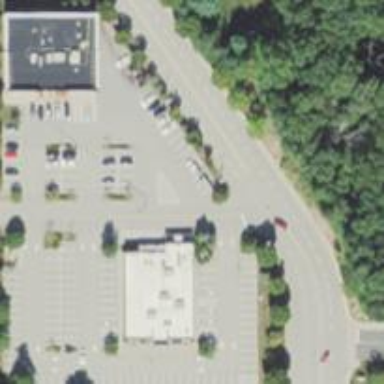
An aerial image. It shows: Parking area with surface.